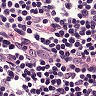
Metastatic tissue present: no